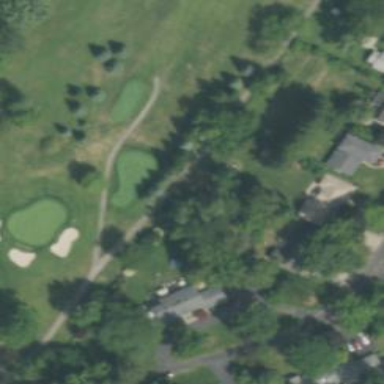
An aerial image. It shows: Golf cartpath that is also road path.